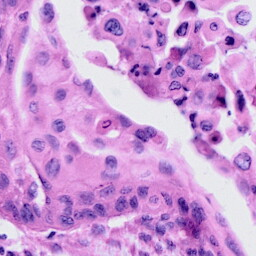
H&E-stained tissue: Cervix